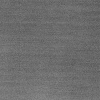
Atmospheric dust classification: dusty